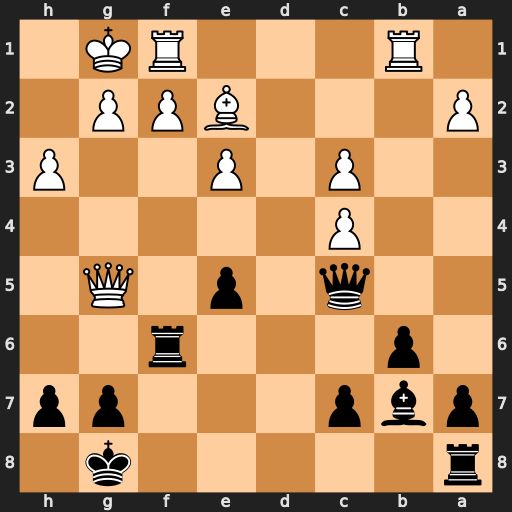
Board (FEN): r5k1/pbp3pp/1p3r2/2q1p1Q1/2P5/2P1P2P/P3BPP1/1R3RK1
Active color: b
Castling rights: -
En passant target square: -
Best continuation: Rg6 Qxg6 hxg6